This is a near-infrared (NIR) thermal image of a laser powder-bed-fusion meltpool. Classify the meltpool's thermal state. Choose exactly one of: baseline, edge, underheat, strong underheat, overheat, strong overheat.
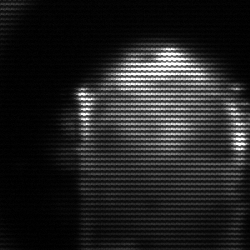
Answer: baseline